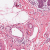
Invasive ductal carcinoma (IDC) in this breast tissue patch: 0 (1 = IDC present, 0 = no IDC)